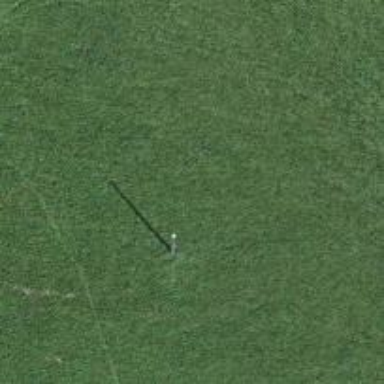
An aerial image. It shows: Power pole.